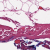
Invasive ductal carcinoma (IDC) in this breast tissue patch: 0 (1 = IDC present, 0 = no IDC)